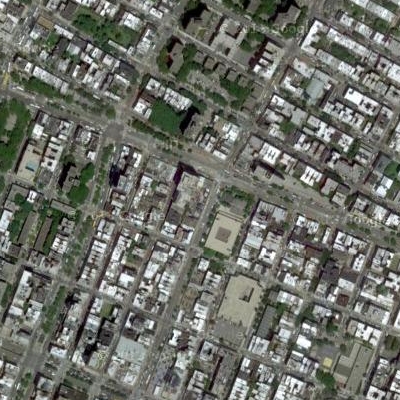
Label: cIndustry